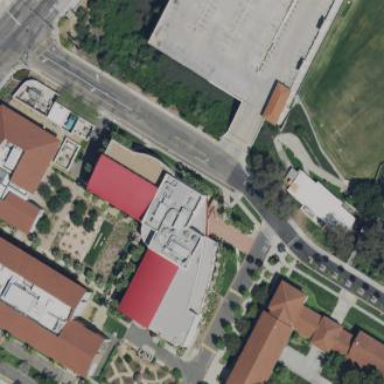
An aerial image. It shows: College building.